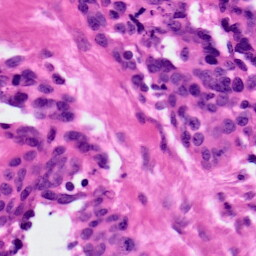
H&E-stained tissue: Ovarian